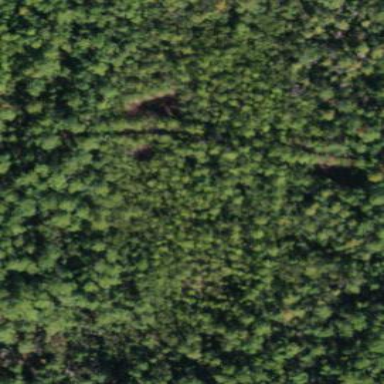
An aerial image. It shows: Forest dominated by needle-leaved trees.